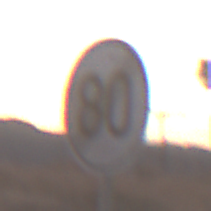
Verkehrszeichen: EndeGeschwindigkeit80
Umgebung: Outdoor, Suburban
Tageszeit: SunriseSunset
Wetter: PartlyCloudy
Licht: Natural
Jahreszeit: NotSpecified
Kontrast: LowContrast